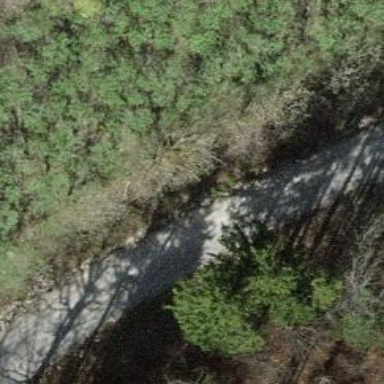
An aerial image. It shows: Unpaved track with grade2 tracktype.